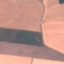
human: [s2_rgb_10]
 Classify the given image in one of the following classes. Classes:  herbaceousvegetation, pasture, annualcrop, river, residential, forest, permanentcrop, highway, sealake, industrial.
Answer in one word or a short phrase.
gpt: AnnualCrop